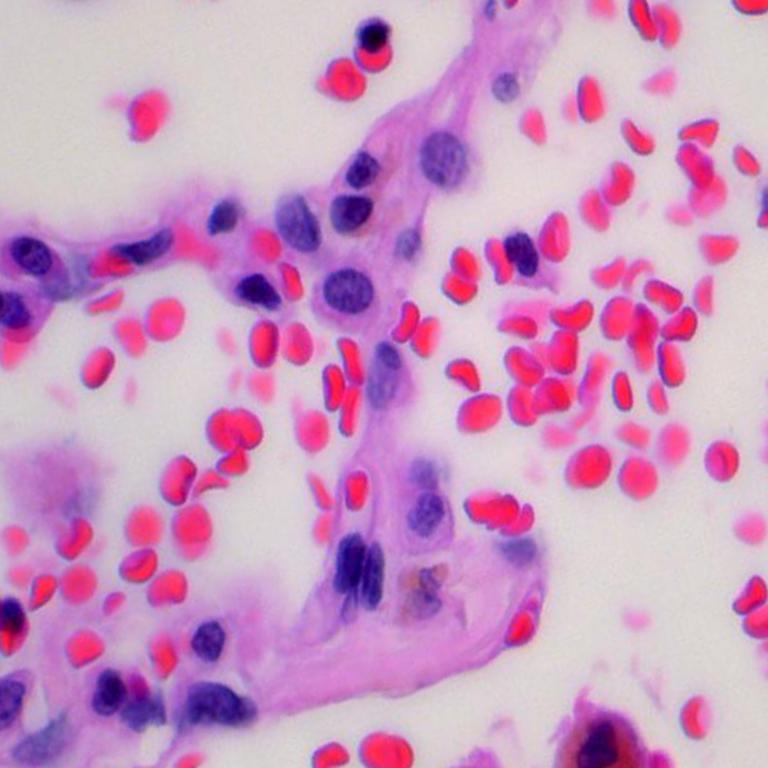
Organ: lung
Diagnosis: benign